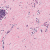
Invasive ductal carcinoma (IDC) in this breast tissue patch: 0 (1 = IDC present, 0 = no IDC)